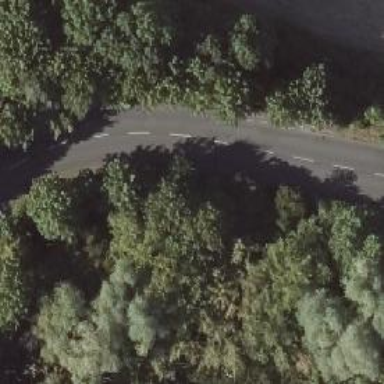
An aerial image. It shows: Asphalt road with lane markings. The road is primary link.